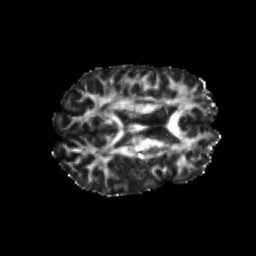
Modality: FA
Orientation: axial
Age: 20
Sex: male
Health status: healthy
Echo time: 0.074 s